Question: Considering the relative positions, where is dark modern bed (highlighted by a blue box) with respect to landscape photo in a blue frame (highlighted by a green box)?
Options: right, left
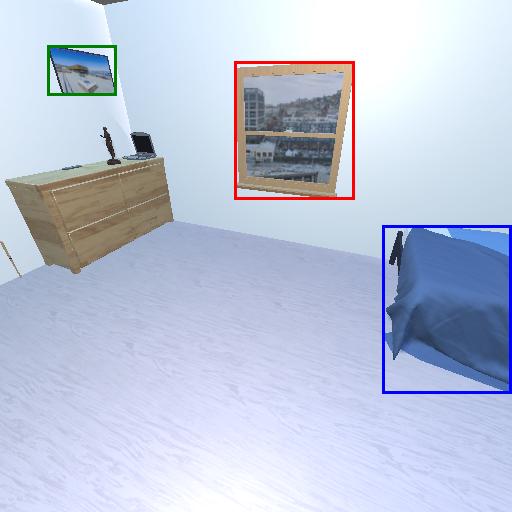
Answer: right